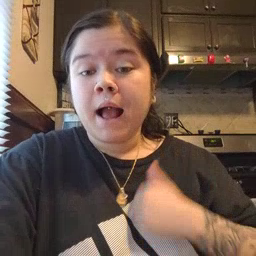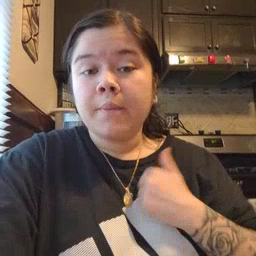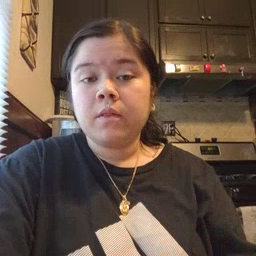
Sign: bath